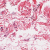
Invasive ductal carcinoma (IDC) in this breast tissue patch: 0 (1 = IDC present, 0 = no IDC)